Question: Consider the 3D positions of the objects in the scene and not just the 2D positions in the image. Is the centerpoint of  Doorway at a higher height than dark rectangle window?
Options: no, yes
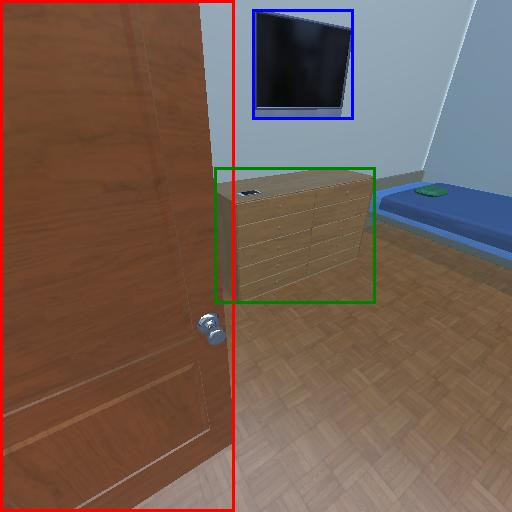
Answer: no